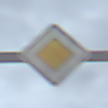
Verkehrszeichen: Vorfahrtsstrasse
Umgebung: Outdoor, Nature
Tageszeit: Night
Wetter: Overcast
Licht: Artificial
Jahreszeit: NotSpecified
Kontrast: LowContrast